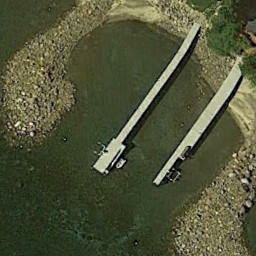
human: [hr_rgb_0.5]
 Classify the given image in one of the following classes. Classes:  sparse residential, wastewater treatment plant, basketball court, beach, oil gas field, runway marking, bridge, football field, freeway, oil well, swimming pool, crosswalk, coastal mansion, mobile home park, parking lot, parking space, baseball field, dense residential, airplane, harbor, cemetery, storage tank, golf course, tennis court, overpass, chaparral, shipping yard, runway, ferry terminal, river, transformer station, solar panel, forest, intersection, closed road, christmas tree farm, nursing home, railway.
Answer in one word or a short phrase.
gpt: ferry terminal